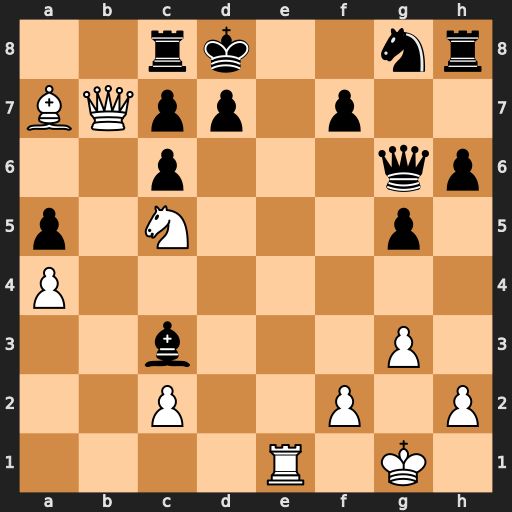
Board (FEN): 2rk2nr/BQpp1p2/2p3qp/p1N3p1/P7/2b3P1/2P2P1P/4R1K1
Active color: w
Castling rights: -
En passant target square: -
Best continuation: Qxc8+ Kxc8 Re8#